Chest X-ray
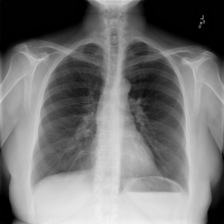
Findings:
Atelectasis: negative
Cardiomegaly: negative
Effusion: negative
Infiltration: negative
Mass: negative
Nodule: negative
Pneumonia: negative
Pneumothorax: negative
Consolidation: negative
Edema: negative
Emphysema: negative
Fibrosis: negative
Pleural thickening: negative
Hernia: negative